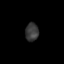
Tissue: skin
Cell type: Epithelial cells
Senescence score: 0.2166
Nuclear area (px): 236
Mean DAPI intensity: 56.97